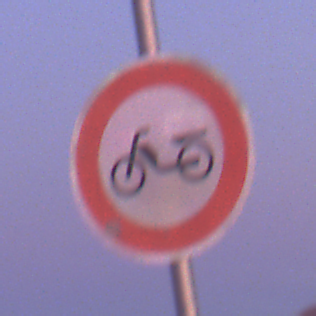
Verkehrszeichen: VerbotMofas
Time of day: Dawn
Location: Outdoor (Nature)
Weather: PartlyCloudy
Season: NotSpecified
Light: Natural